Interaction volume radius: 5 \u00c5
Interaction volume height: 20 \u00c5
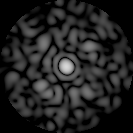
Disorder parameter: 0.7235